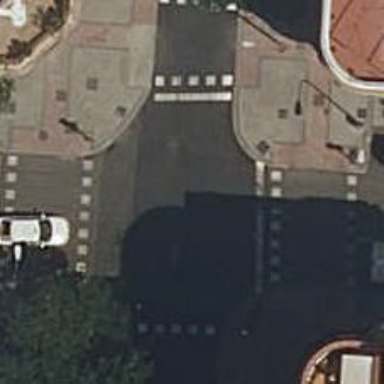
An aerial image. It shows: Road with traffic signals.